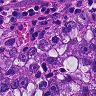
Metastatic tissue present: yes